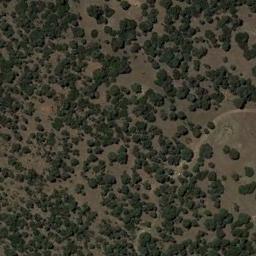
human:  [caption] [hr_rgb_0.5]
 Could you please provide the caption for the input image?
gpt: The chaparral is consist of dense bushes .

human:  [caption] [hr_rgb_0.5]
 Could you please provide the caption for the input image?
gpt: A lot of dense green chaparrals grow on the wasteland .

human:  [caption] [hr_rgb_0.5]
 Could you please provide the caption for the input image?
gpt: Chaparral is big and densely distributed in the sand .

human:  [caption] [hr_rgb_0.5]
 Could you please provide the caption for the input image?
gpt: There are several trees and some weeds in this desert .

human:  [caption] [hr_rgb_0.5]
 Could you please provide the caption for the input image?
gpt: The chaparral is evenly distributed and dense .